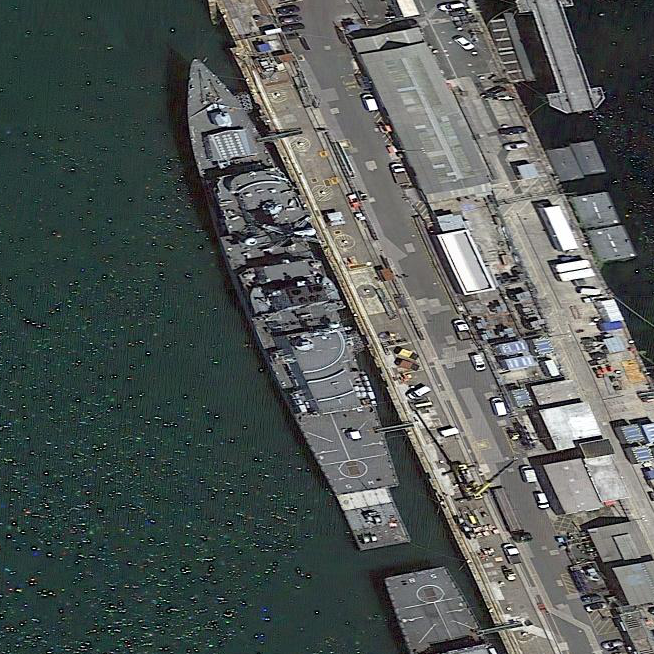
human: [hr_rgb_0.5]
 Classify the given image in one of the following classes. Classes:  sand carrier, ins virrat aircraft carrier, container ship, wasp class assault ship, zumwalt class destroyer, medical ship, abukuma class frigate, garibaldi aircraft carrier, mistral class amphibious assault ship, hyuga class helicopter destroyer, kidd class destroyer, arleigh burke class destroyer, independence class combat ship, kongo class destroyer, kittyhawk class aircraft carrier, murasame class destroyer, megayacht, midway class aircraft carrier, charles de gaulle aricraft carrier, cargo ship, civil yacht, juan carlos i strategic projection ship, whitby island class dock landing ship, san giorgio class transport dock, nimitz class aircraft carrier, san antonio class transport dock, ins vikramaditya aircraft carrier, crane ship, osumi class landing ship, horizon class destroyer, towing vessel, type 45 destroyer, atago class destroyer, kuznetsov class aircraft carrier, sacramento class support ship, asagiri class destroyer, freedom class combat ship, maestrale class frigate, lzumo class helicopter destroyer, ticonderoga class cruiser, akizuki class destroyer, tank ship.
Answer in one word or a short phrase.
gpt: Type 45 destroyer